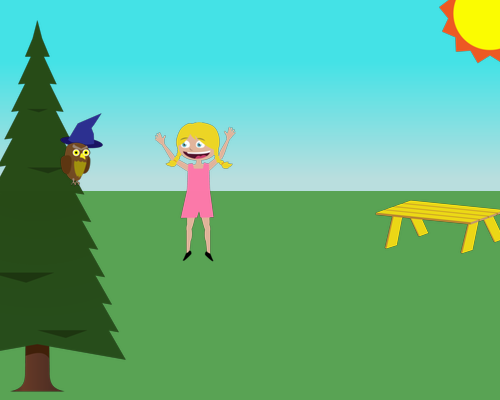
small sun upper right corner half cut off below sun just below horizon is small table facing left right tip barely cut off and on the left side there is a small pine trunk on right edge of the tree a small owl faces right wearing small witch hat and just right of tree there is medium girl facing left arms out toothy smile and her waist is at horizon